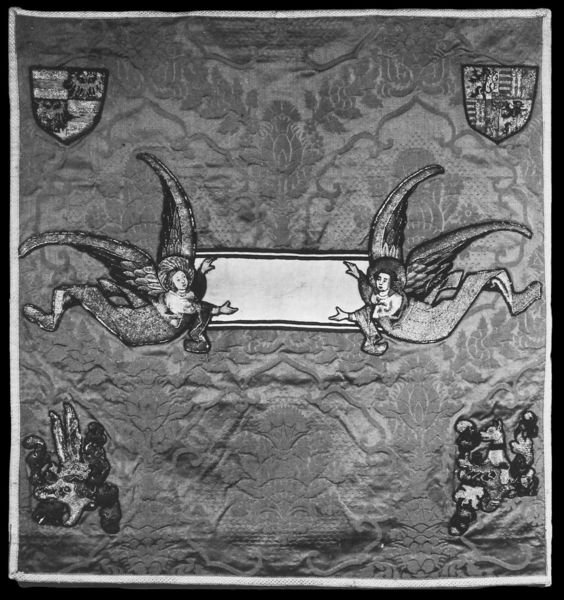
Titel: Reliquientuch II
Standort: Blankenheim, St. Mariä Himmelfahrt (EU - D - NRW)
Schlagwörter: flügel, blumen, grau, weiss, zeichnung, hund, tiere, tuch, muster, teppich, halten, stickerei, stoff, engel, hase, deutschland, fläche, leer, tafel, wandteppich, ornamente, schwarz weiss, titel, brokat, einband, wappen, heiligenschein, lilien, heilig, textil, quadrat, banderole, box, spruchband, bandeole, präsention, weisse fläche